Question: In my iOS app, I have a UICollectionView where each cell contains an image. To prevent the view from taking a long time to load, I load each with a blank image and title before loading the image contents in a background task.
I logged which images are getting loaded through in the background async task, and it seems like the images of cells off screen get loaded first, followed by the cells at the top of the screen. This makes the app seem unresponsive, and I'd rather have the cells at the top take priority in terms of loading:

I also notice that once I start scrolling, the images in the cells suddenly start appearing, but they take much longer to appear on their own.
Here is my code:
'''
for (NSDictionary *currentProject in projects)
{
// data entry
[projectIDs addObject: [currentProject objectForKey:@"id"]];
NSString *projectTitle = [currentProject objectForKey:@"title"];
id delegate = [[UIApplication sharedApplication] delegate];
self.managedObjectContext = [delegate managedObjectContext];
CustomLabel *cellLabel=[[CustomLabel alloc]init];
cellLabel.text = trimmedProjectTitle;
[titles addObject:projectTitle];
CGSize maxLabelSize = CGSizeMake(cellWidth,100);
CustomLabel *titleLabel = [[CustomLabel alloc]init];
// titleLabel styling
titleLabel.backgroundColor = [[UIColor blackColor]colorWithAlphaComponent:0.5f];
titleLabel.textColor =[UIColor whiteColor];
[titleLabel setFont: [UIFont fontWithName: @"HelveticaNeue" size:12]];
titleLabel.text = trimmedProjectTitle;
CGSize expectedLabelSize = [titleLabel.text sizeWithFont:titleLabel.font constrainedToSize:maxLabelSize lineBreakMode:NSLineBreakByWordWrapping];
CGRect labelFrame = (CGRectMake(0, 0, cellWidth, 0));
labelFrame.origin.x = 0;
labelFrame.origin.y = screenWidth/2 - 80 - expectedLabelSize.height;
labelFrame.size.height = expectedLabelSize.height+10;
titleLabel.frame = labelFrame;
// add placeholder image with textlabel
UIImageView *imagePreview = [[UIImageView alloc] initWithFrame:CGRectMake(0, 0, cellWidth, cellHeight)];
imagePreview.contentMode= UIViewContentModeScaleAspectFill;
imagePreview.clipsToBounds = YES;
[imagePreview setImage:[UIImage imageNamed:@"blank.png"]];
[imagePreview addSubview:titleLabel];
[imagePreview.subviews[0] setClipsToBounds:YES];
[projectContainers addObject: imagePreview];
// add project thumbnail images in async
dispatch_async(bgQueue, ^{
NSDictionary *imagePath = [currentProject objectForKey:@"image_path"];
NSString *imageUrlString = [imagePath objectForKey: @"preview"];
NSURL *imageUrl = [NSURL URLWithString: imageUrlString];
NSData *imageData = [[NSData alloc] initWithContentsOfURL:(imageUrl)];
UIImage *image = [[UIImage alloc] initWithData:(imageData)];
if(image){
NSLog(@"project with image: %@", projectTitle);
[imagePreview setImage: image];
}
BOOL *builtVal = [[currentProject objectForKey:@"built"]boolValue];
if(builtVal){
UIImageView *builtBanner =[[UIImageView alloc]initWithImage:[UIImage imageNamed:@"built_icon.png"]];
builtBanner.frame = CGRectMake(screenWidth/2 -80, 0, 50, 50);
[imagePreview addSubview: builtBanner];
}
});
}
'''
'''
-(UICollectionViewCell*)collectionView:(UICollectionView *)collectionView cellForItemAtIndexPath:(NSIndexPath *)indexPath
{
// NSLog(@"cellForItemAtIndexPath");
static NSString *identifier = @"NewCell";
UICollectionViewCell *cell = [collectionView dequeueReusableCellWithReuseIdentifier:identifier forIndexPath:indexPath];
if(!reloadProjects){
UIImageView *preview = (UIImageView*) [cell.contentView viewWithTag:[[projectIDs objectAtIndex:indexPath.row]intValue]];
UIImageView *previewContent = [projectContainers objectAtIndex:indexPath.row];
// NSLog(@"fetching image tag %d", [[projectIDs objectAtIndex:indexPath.row]intValue]);
if (!preview)
{
previewContent.tag = [[projectIDs objectAtIndex:indexPath.row]intValue];
// NSLog(@"creating previewContent %li", (long) previewContent.tag);
[cell addSubview: previewContent];
}
[self.collectionView setBackgroundColor:collectionGrey];
cell.contentView.layer.backgroundColor = [UIColor whiteColor].CGColor;
return cell;
}
return cell;
}
'''
Thanks to rob mayoff for helping me come out with a solution. This is what I ended up doing, which loads the images much faster:
'''
// add project thumbnail images in async
dispatch_async(imageQueue, ^{
NSDictionary *imagePath = [currentProject objectForKey:@"image_path"];
NSString *imageUrlString = [imagePath objectForKey: @"preview"];
NSURL *imageUrl = [NSURL URLWithString: imageUrlString];
NSData *imageData = [[NSData alloc] initWithContentsOfURL:(imageUrl)];
UIImage *image = [[UIImage alloc] initWithData:(imageData)];
if(image){
dispatch_async(dispatch_get_main_queue(), ^{
NSLog(@"project with image: %@", projectTitle);
[imagePreview setImage: image];
});
}
BOOL *builtVal = [[currentProject objectForKey:@"built"]boolValue];
if(builtVal){
UIImageView *builtBanner =[[UIImageView alloc]initWithImage:[UIImage imageNamed:@"built_icon.png"]];
builtBanner.frame = CGRectMake(screenWidth/2 -80, 0, 50, 50);
dispatch_async(dispatch_get_main_queue(), ^{
[imagePreview addSubview: builtBanner];
});
}
});
'''
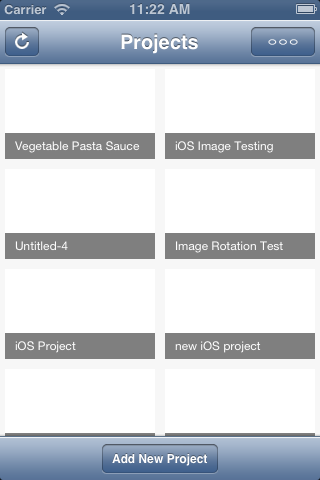
Answer: There are several things that code be improved in your code, but your chief complaint ("once I start scrolling, the images in the cells suddenly start appearing, but they take much longer to appear on their own") is because you violated the commandment:
# Thou shalt only access
# thy view hierarchy
# from the main thread.
Look at your code:
'''
dispatch_async(bgQueue, ^{
...
[imagePreview addSubview: builtBanner];
'''
You're manipulating the view hierarchy from a background thread. This is not allowed. For example, see the note at the bottom of <URL>.
You need to dispatch back to the main thread to update the view hierarchy.
Watch the <URL>.